Question: <URL>

cannot find symbol
symbol: variable out
location: class System // <-- System is my Abstract class
'''
public class Interactions {
/**
* @param args the command line arguments
*/
public static void main(String[] args) {
// TODO code application logic here
System.out.println("Welcome to Interactions."); }}
'''
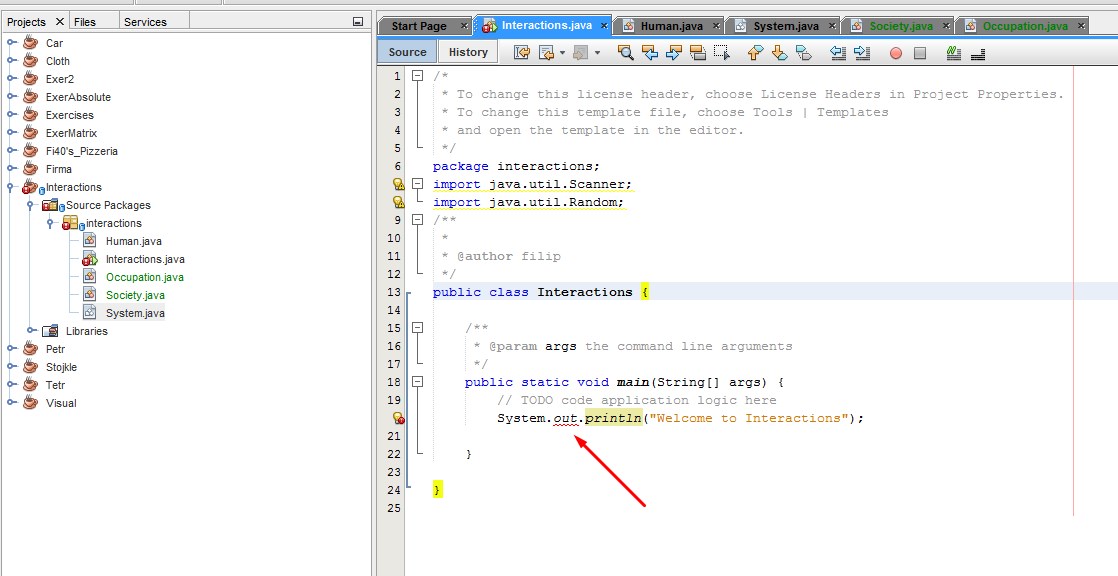
Answer: You have hidden java.lang.System by adding a System class in your package. This can be fixed by referring to java.lang.System by its full path:
'''
public class Interactions {
/**
* @param args the command line arguments
*/
public static void main(String[] args) {
// TODO code application logic here
java.lang.System.out.println("Welcome to Interactions."); }}
'''